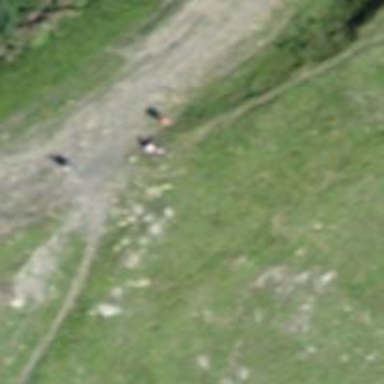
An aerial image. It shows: Downhill stone path.